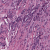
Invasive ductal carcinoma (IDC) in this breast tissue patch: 1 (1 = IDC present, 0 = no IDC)